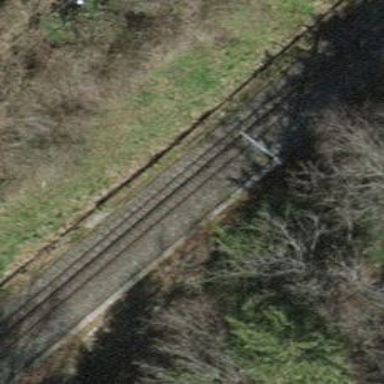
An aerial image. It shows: Railway milestone.